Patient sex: M
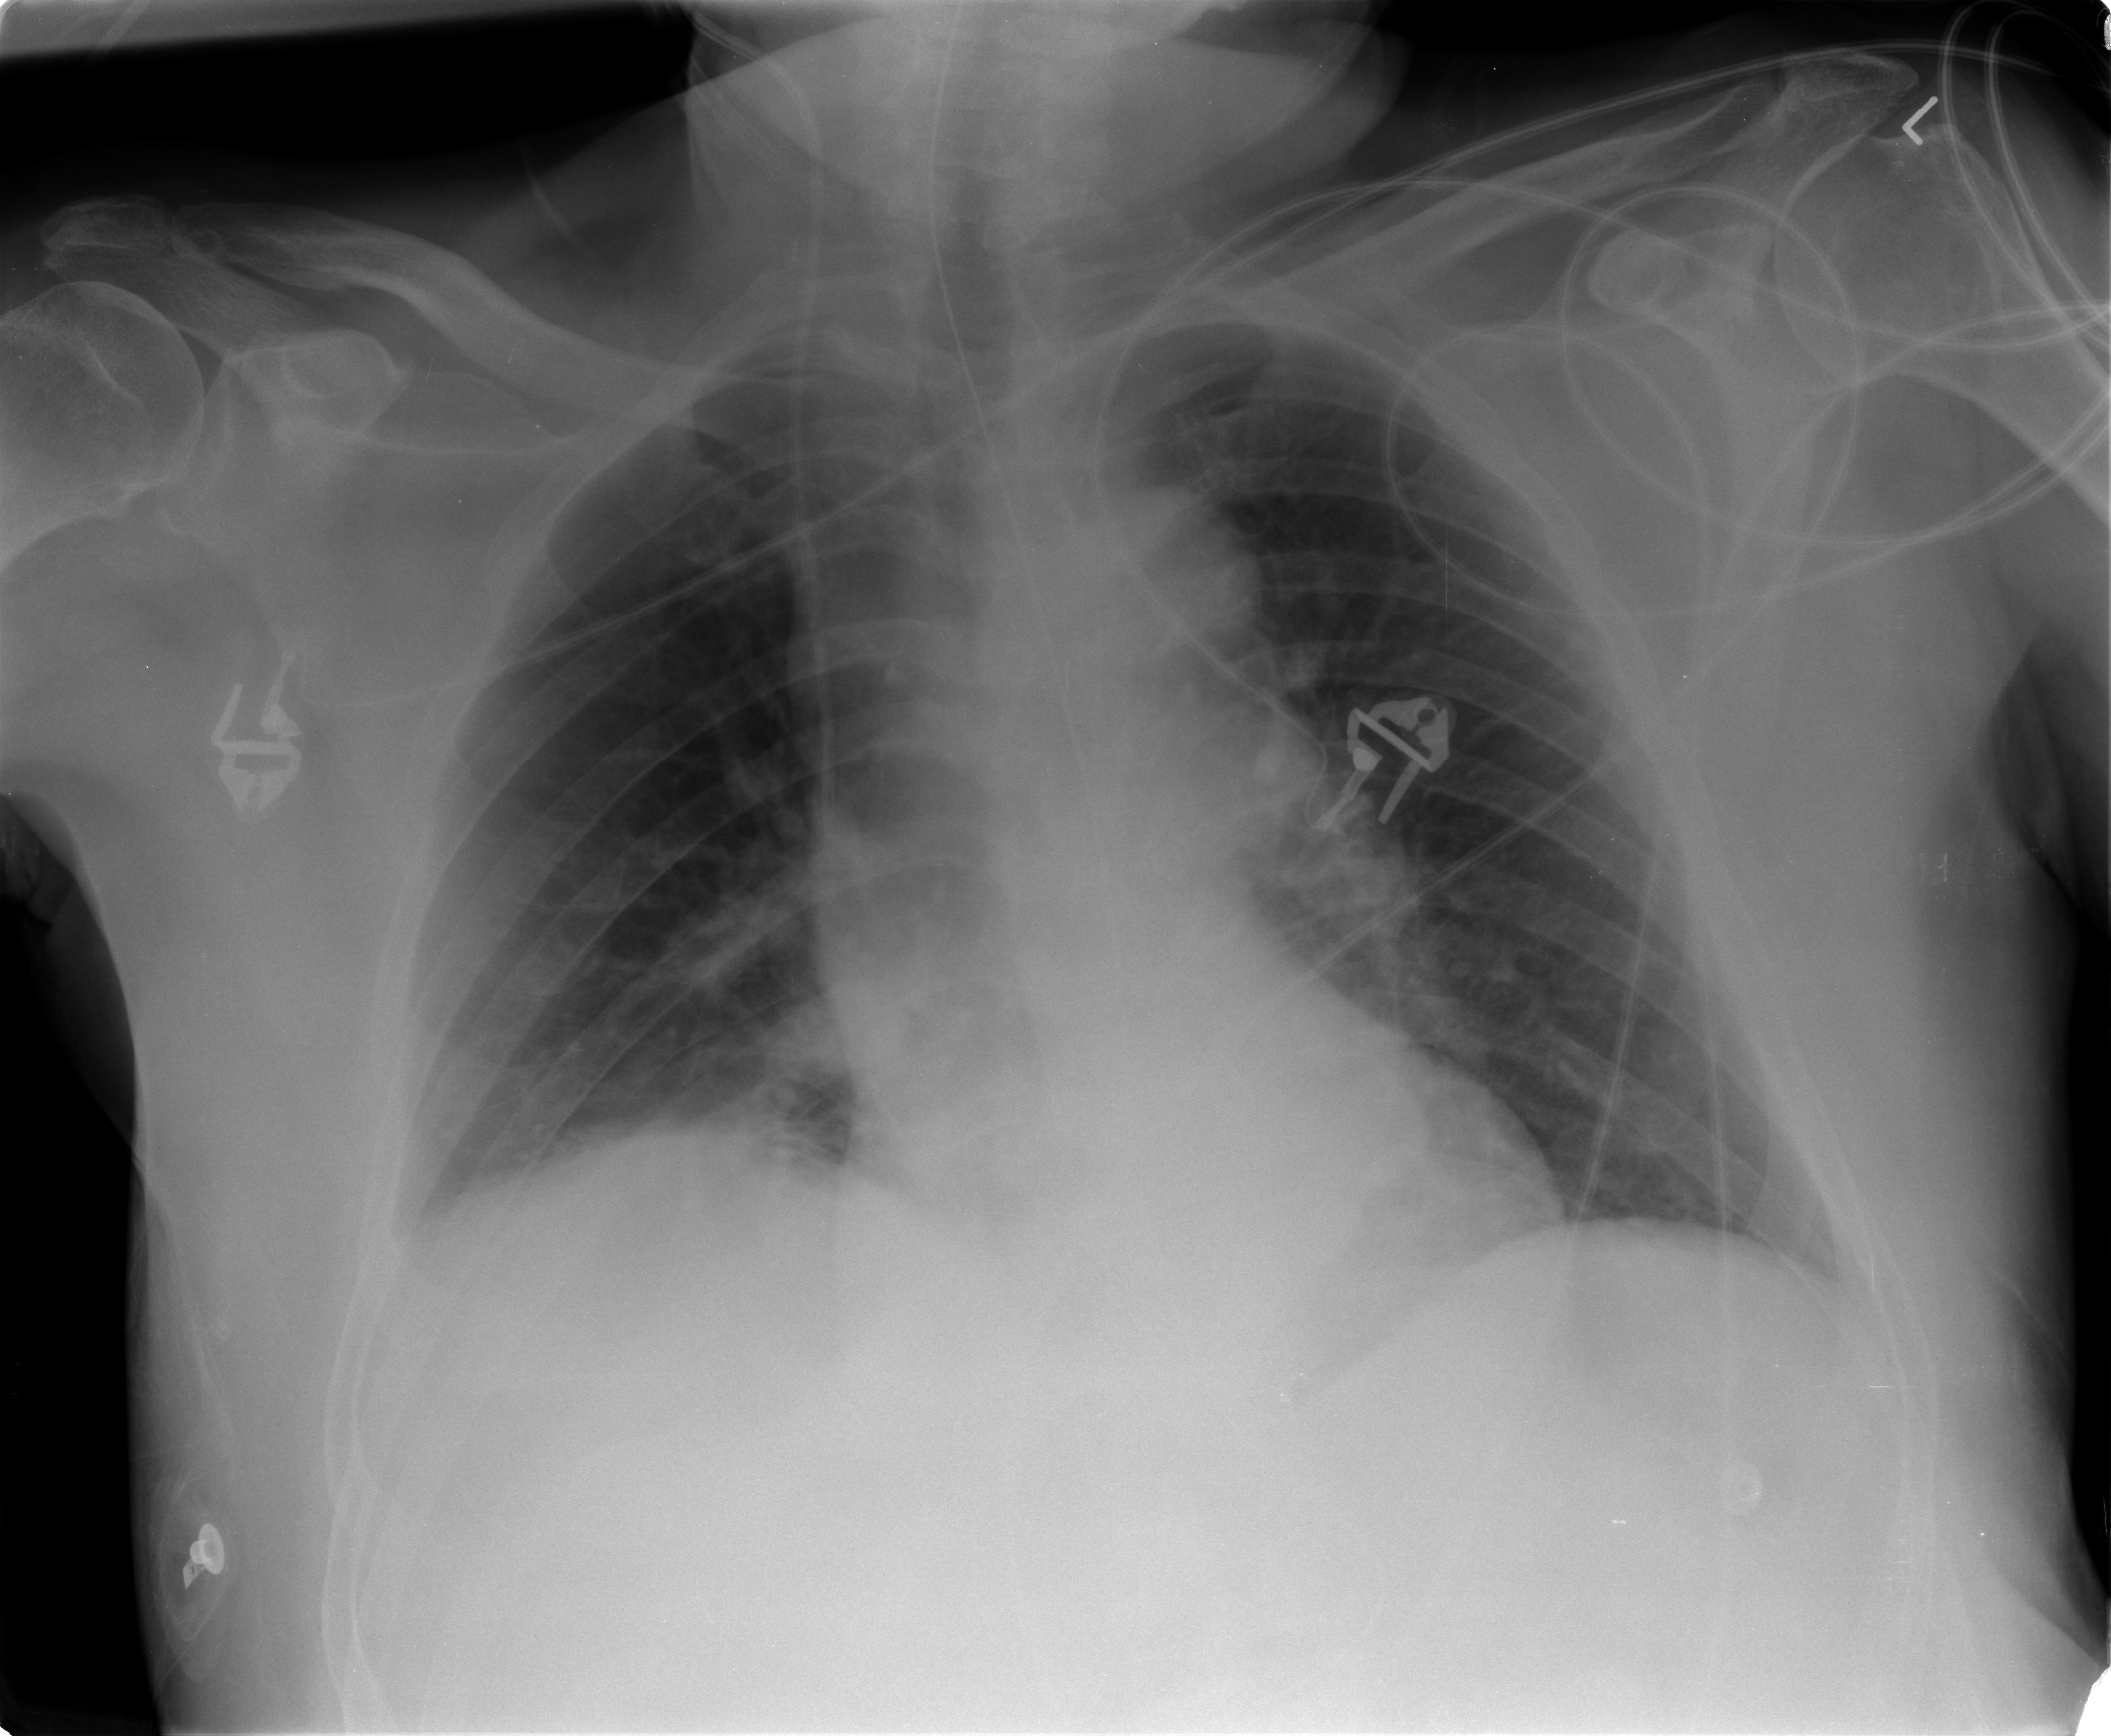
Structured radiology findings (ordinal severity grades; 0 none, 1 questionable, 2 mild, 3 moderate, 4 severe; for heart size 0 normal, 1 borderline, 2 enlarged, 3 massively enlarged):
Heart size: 0
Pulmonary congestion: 2
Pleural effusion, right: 1
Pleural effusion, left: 1
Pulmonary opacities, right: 2
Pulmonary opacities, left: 0
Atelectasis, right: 2
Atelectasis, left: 0